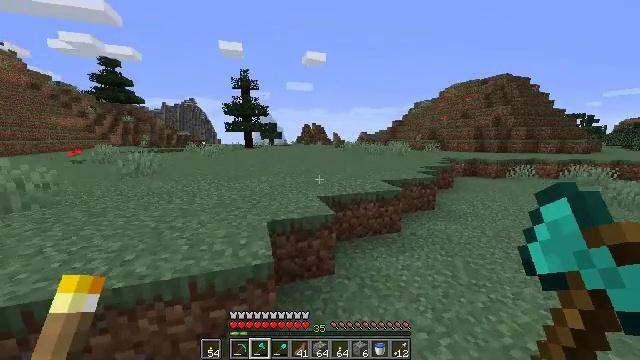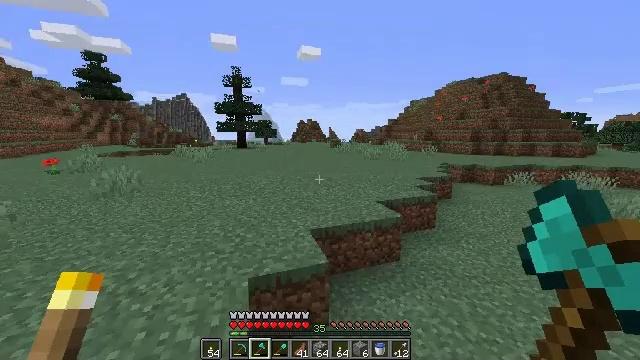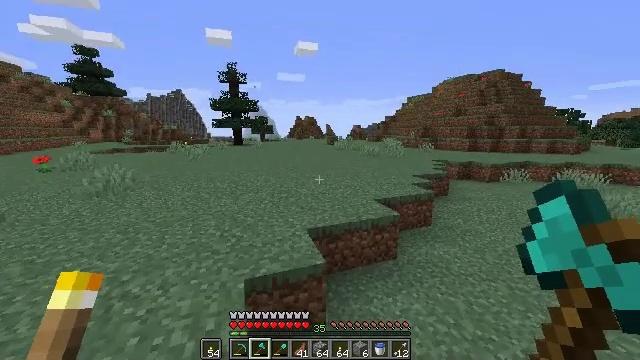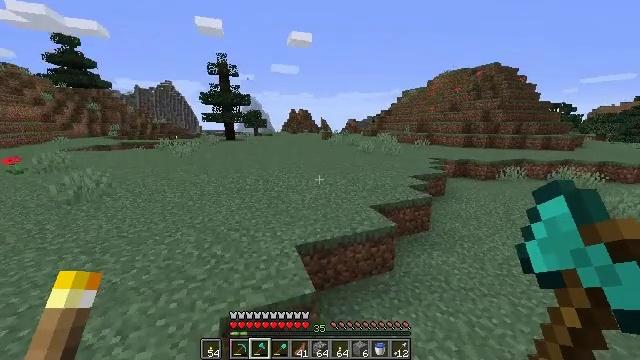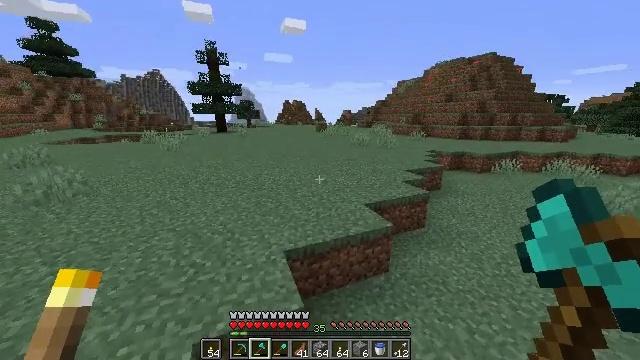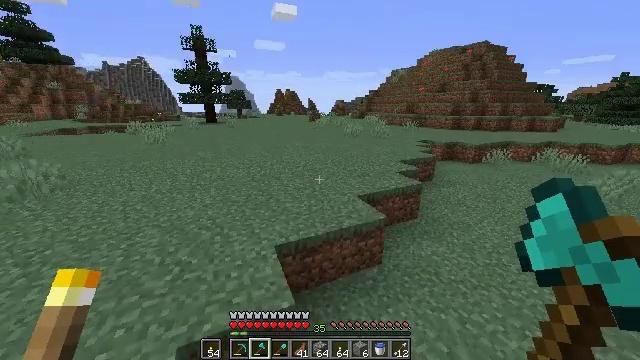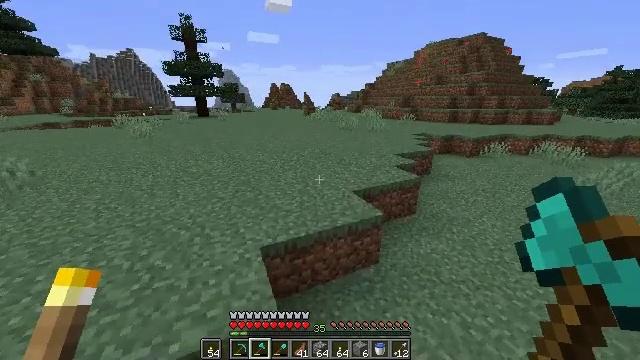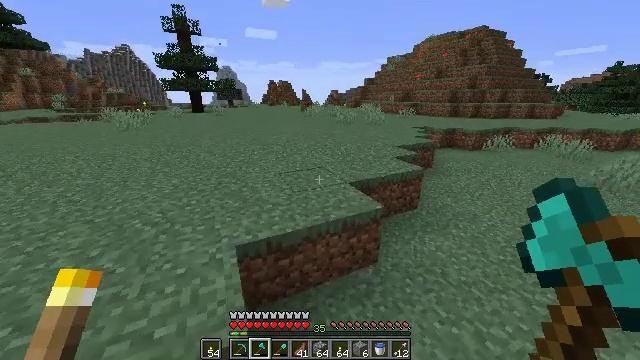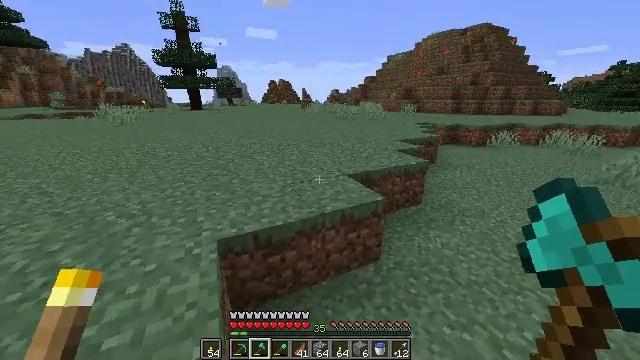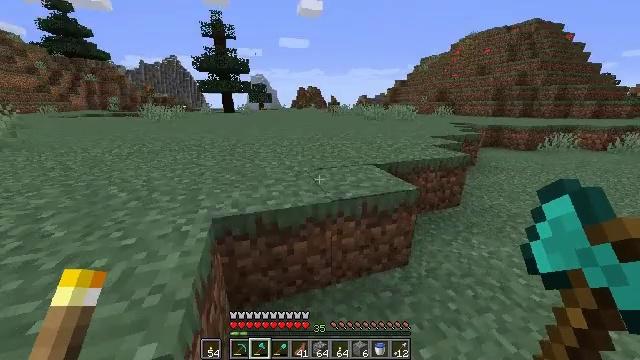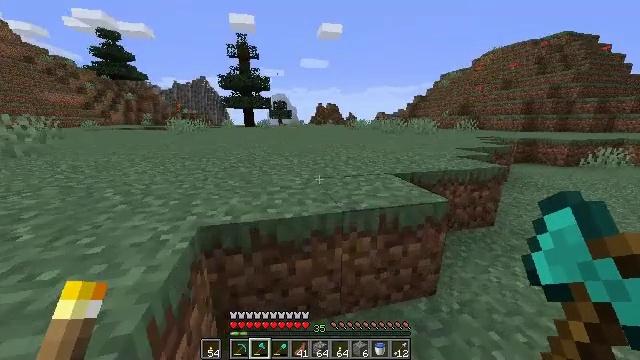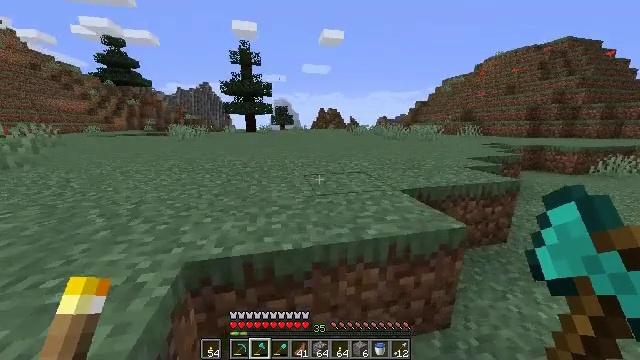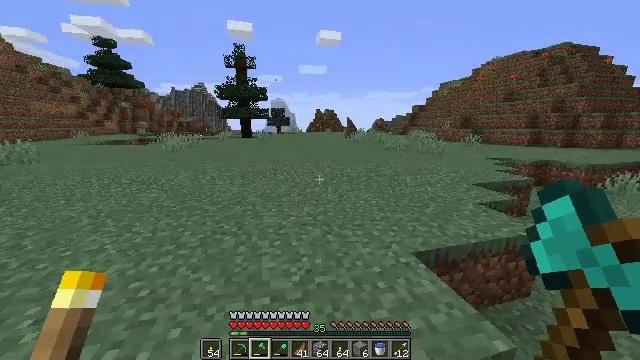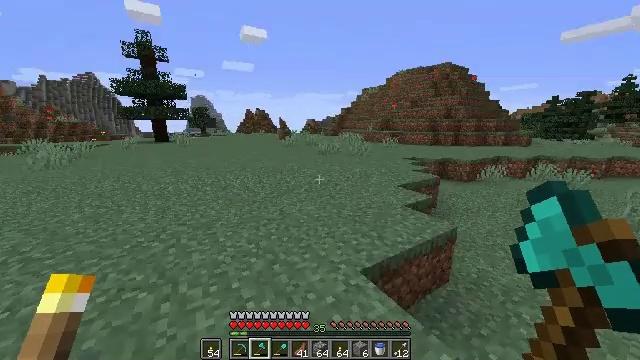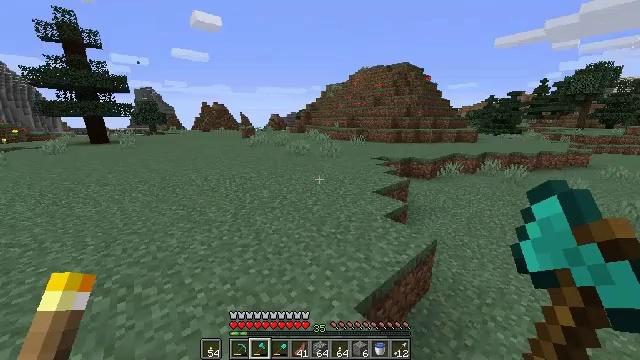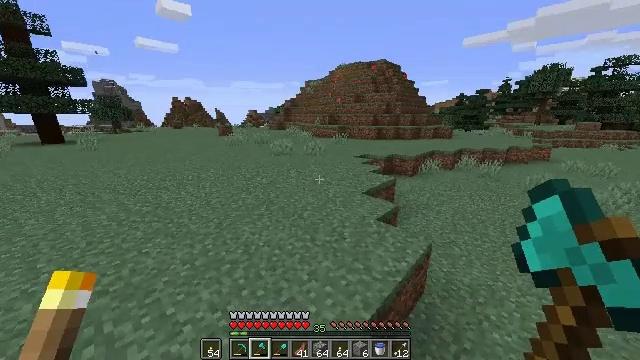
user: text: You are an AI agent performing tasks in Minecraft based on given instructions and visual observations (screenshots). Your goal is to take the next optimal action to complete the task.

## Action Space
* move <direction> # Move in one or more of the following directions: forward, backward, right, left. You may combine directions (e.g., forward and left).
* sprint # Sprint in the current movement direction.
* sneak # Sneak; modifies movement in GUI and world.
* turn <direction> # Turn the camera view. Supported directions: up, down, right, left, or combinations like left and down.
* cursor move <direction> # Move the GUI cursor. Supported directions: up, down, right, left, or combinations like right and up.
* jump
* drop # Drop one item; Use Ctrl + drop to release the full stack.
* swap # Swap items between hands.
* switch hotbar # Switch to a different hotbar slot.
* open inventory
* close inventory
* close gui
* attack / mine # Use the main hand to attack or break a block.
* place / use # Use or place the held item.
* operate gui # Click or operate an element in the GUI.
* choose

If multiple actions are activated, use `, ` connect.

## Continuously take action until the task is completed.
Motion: motion action
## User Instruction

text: Remove oak leaves from branches.
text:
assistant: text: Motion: move forward and move right, sprint, turn right and down, jump
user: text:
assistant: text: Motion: move forward and move right, sprint, jump
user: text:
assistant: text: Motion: move forward and move right, sprint, turn right and down, jump
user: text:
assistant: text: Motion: move forward and move right, sprint, turn right and down, jump
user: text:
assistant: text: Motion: move forward and move right, sprint, turn right and down, jump
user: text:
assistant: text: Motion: move forward and move right, sprint, turn right and down, jump
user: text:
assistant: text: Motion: move forward and move right, sprint, jump
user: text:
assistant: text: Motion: move forward and move right, sprint, jump
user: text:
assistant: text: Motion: move forward and move left, sprint, turn left and up, jump
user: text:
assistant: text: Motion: move forward and move left, sprint, turn left and up, jump
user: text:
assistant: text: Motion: move forward and move left, sprint, turn up, jump
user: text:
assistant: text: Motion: move forward and move left, sprint, jump
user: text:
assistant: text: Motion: move forward and move left, sprint, turn right, jump
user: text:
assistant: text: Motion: move forward and move left, sprint, turn right and down, jump
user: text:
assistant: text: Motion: move forward and move left, sprint, turn right and down, jump
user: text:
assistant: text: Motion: move forward and move left, sprint, turn right and down, jump
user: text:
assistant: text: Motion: move forward and move left, sprint, jump
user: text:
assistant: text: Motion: move forward and move left, sprint, jump
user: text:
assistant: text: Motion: move forward and move left, sprint, jump
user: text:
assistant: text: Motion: move forward and move left, sprint, jump
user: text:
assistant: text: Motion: move forward and move left, sprint, turn left, jump
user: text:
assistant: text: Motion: move forward and move left, sprint, turn left, jump
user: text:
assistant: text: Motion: move forward and move left, sprint, turn left and up, jump
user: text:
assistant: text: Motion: move forward and move left, sprint, turn left, jump
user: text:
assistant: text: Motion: move forward, sprint, jump
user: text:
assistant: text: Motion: move forward, sprint, jump
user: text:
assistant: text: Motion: move forward, sprint, jump
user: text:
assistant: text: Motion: move forward, sprint, jump
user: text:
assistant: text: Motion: move forward, sprint, jump
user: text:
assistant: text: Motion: move forward, sprint, jump